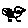
Label: bird